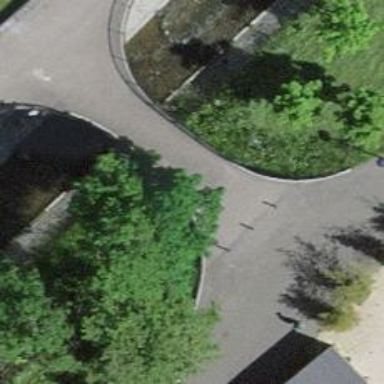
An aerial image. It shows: Bollard barrier.